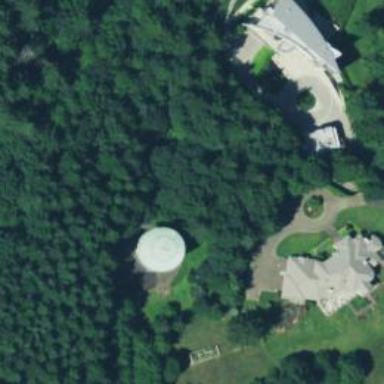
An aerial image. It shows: Water tower that is man-made.